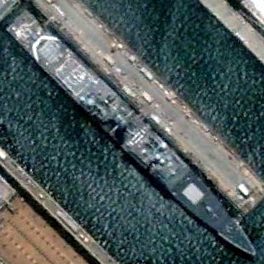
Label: cruiser